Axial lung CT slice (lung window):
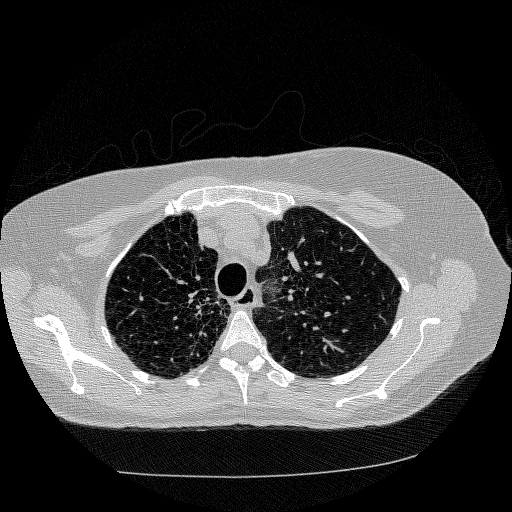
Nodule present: no